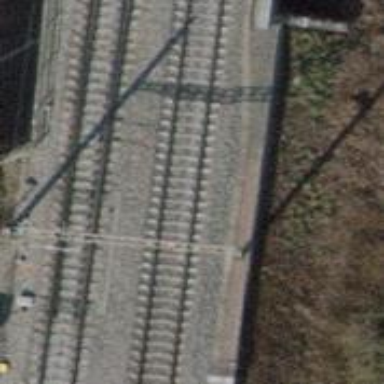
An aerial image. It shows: Bridge over electrified railway with contact line.